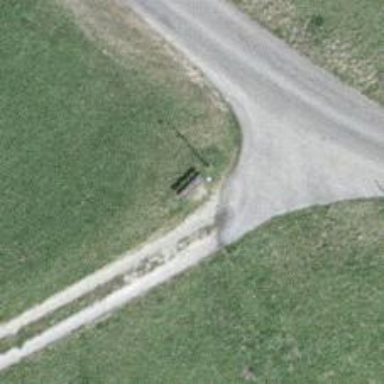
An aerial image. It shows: Brown bench.